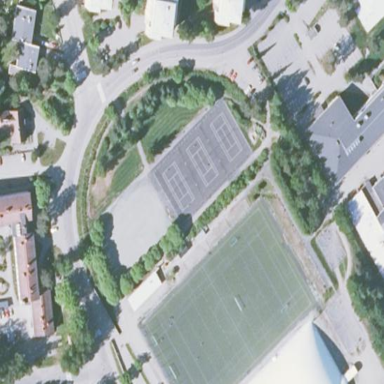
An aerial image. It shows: Tennis court with asphalt surface.